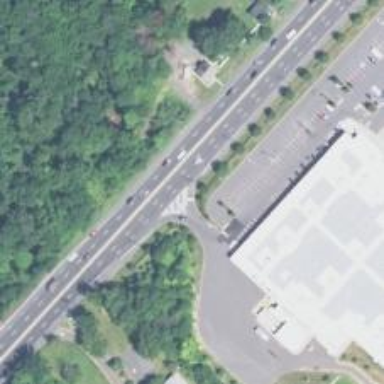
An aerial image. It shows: Trunk link highway.